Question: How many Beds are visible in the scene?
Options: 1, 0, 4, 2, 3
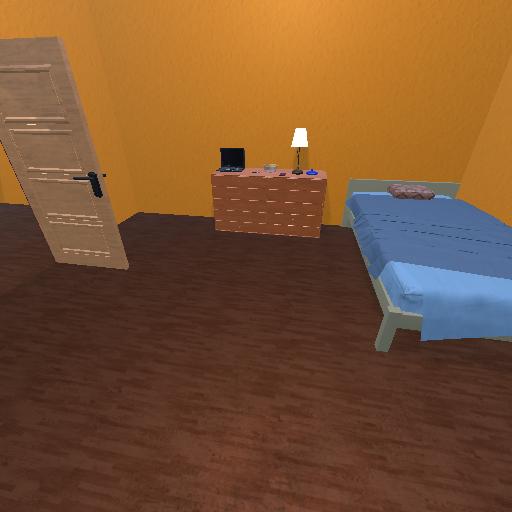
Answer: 1